Field crop: maize
Growth stage: 2
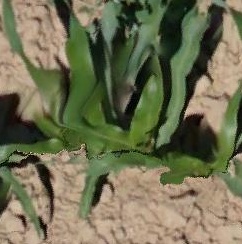
Species: maize